Echo time (TE): 2.2 ms
Repetition time (TR): 4.4 ms
Flip angle: 110 degrees
Bandwidth: 725 Hz
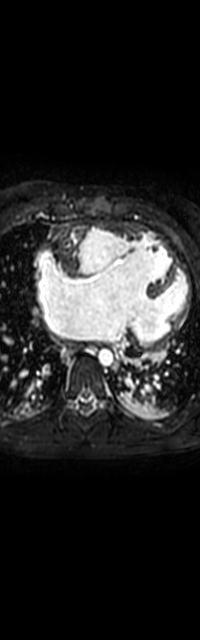
Patient age (years): 5
Disease severity: severe
Diagnoses: BilateralSVC|CommonAtrium|DORV|Dextrocardia|Glenn|Heterotaxy|InvertedVentricles|LeftCentralIVC|PAAtresiaOrMPAStump|VSD
Cardiac structures present: LV (left ventricle), RV (right ventricle), LA (left atrium), AO (aorta), PA (pulmonary artery), SVC (superior vena cava), IVC (inferior vena cava)
Structures absent: RA (right atrium)